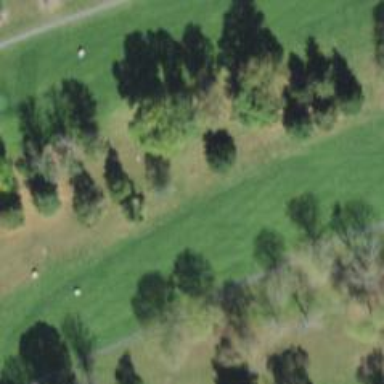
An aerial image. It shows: Golf hole.